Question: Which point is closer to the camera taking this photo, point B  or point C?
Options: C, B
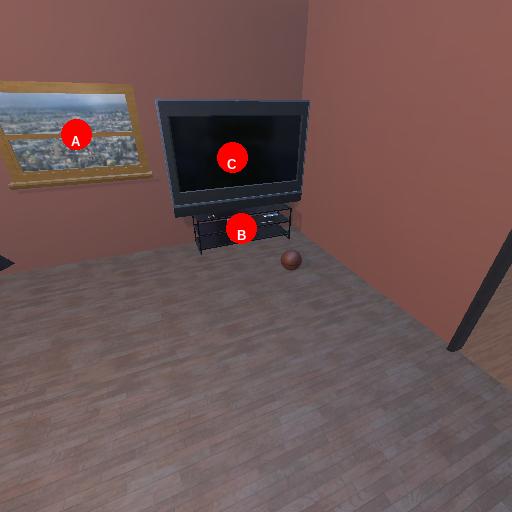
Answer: C